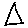
Label: triangle